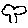
Label: tree